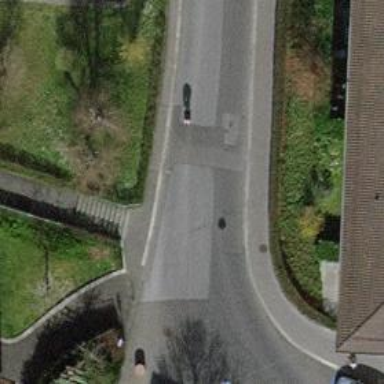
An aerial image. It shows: Steps with asphalt surface.